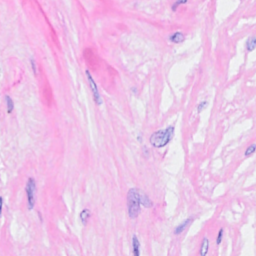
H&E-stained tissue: Breast